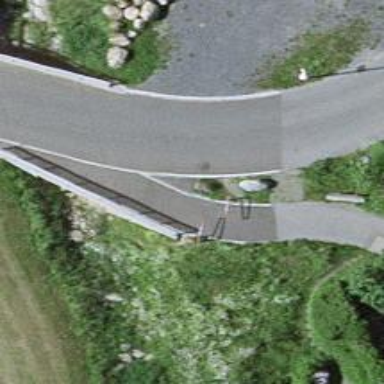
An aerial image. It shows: Cycle barrier.